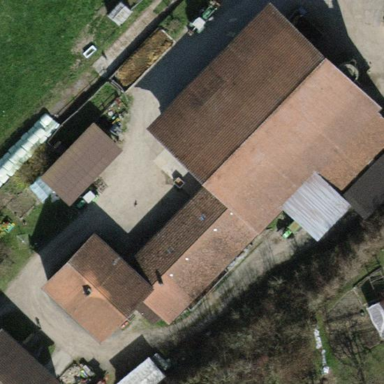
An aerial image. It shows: Farmyard area.